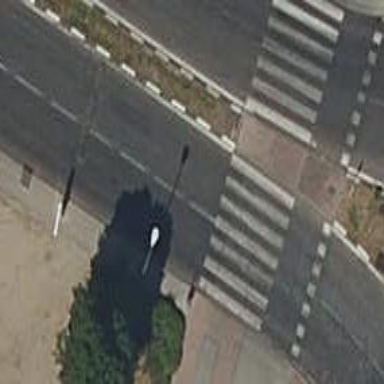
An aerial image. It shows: Crossing with traffic signals.